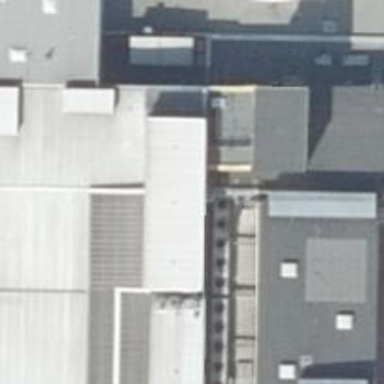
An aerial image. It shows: Clothing store.